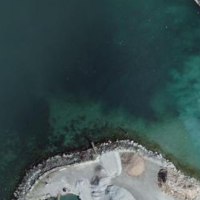
EUNIS habitat code: 14
Species observed at this site:
Tachybaptus ruficollis
Corvus corone
Podiceps cristatus
Oenanthe oenanthe
Fulica atra
Anas crecca
Alcedo atthis
Botaurus stellaris
Dendrocopos major
Jynx torquilla
Sylvia atricapilla
Chroicocephalus ridibundus
Phylloscopus collybita
Poecile palustris
Luscinia megarhynchos
Larus michahellis
Cygnus olor
Gallinula chloropus
Ardea alba
Erithacus rubecula
Cuculus canorus
Phoenicurus ochruros
Sitta europaea
Acrocephalus scirpaceus
Acrocephalus arundinaceus
Anas platyrhynchos
Sturnus vulgaris
Chloris chloris
Aythya ferina
Troglodytes troglodytes
Aythya fuligula
Fringilla coelebs
Passer domesticus
Carduelis carduelis
Turdus merula
Columba palumbus
Chlidonias niger
Circus aeruginosus
Phalacrocorax carbo
Chlidonias leucopterus
Spatula clypeata
Mareca strepera
Egretta garzetta
Hirundo rustica
Milvus migrans
Mergus merganser
Sterna hirundo
Motacilla alba
Delichon urbicum